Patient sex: M
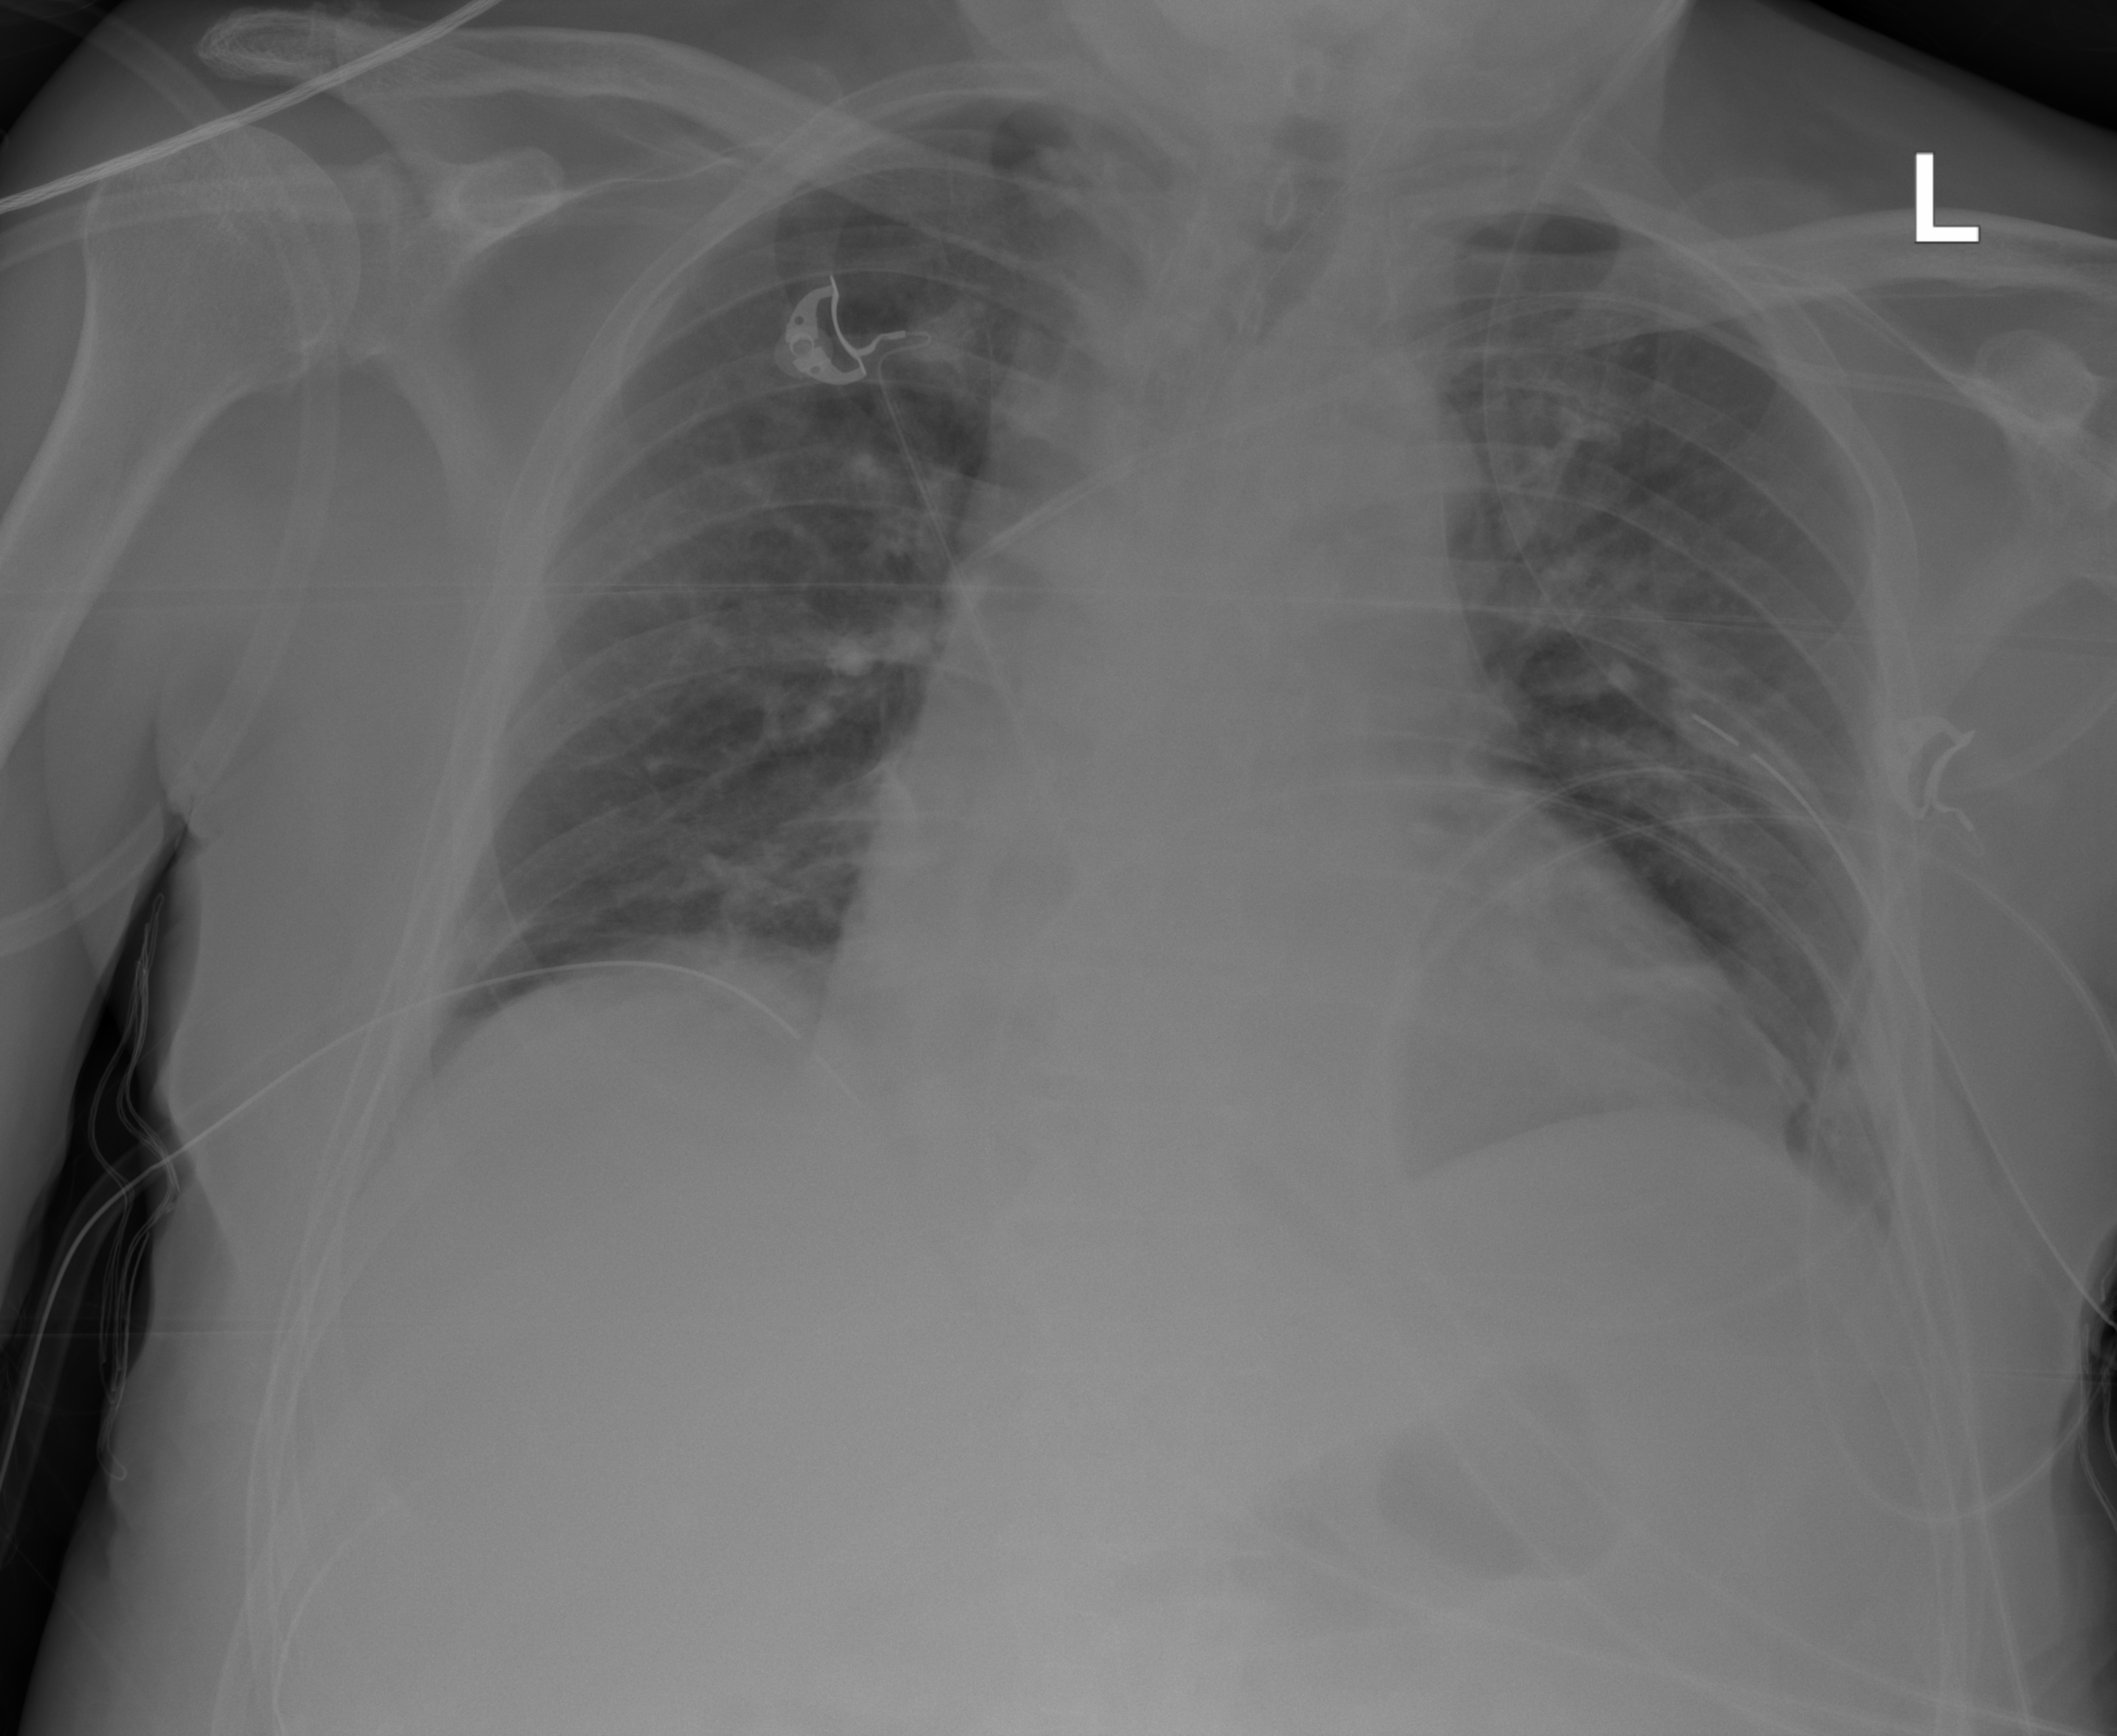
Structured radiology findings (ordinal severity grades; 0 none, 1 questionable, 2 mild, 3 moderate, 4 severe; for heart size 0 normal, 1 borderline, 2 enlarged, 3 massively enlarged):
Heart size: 2
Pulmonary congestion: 0
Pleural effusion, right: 0
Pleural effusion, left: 0
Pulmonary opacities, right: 0
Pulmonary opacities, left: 0
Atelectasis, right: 0
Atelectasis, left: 2